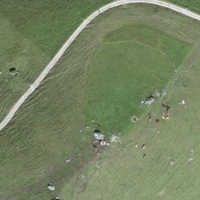
EUNIS habitat code: 23
Species observed at this site:
Astrantia major